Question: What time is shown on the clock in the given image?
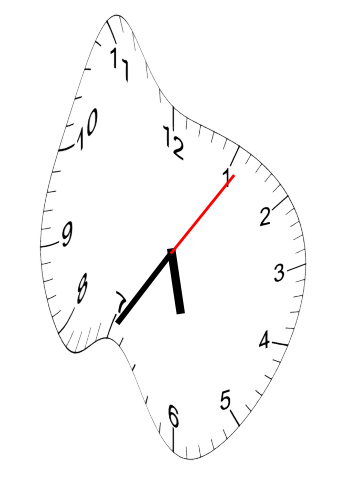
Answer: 05:35:06